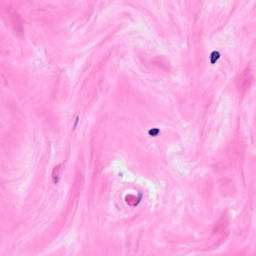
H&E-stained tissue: Breast